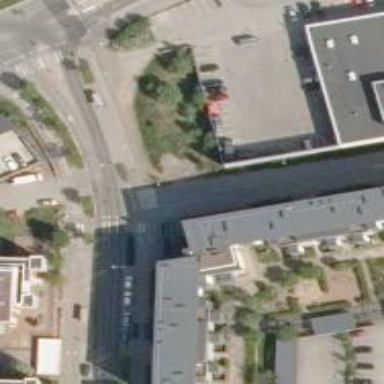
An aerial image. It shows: Asphalt cycleway with crossing.